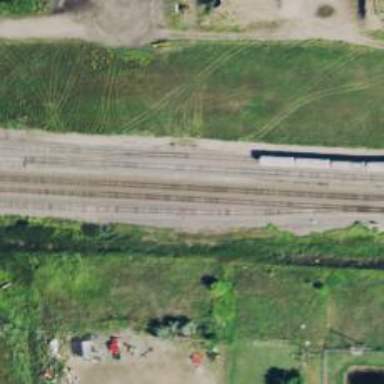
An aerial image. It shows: Railway siding with rails.